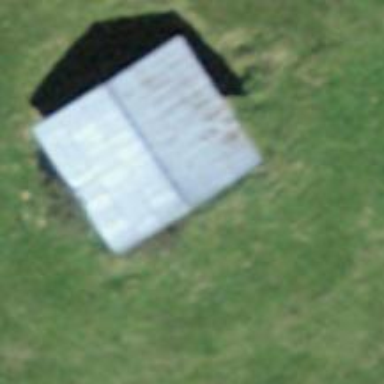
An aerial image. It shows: Barn.